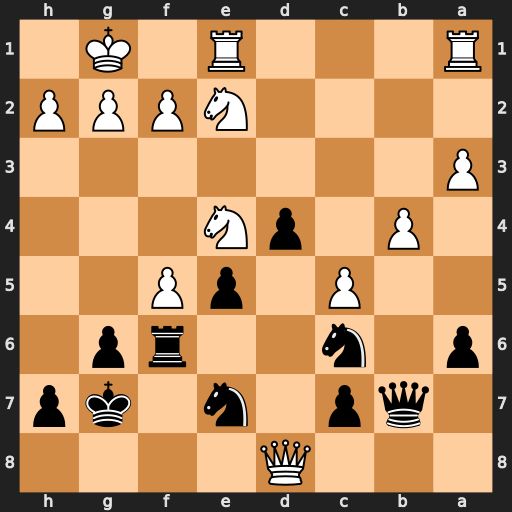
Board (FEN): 3Q4/1qp1n1kp/p1n2rp1/2P1pP2/1P1pN3/P7/4NPPP/R3R1K1
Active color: b
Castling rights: -
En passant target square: -
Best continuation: Nxd8